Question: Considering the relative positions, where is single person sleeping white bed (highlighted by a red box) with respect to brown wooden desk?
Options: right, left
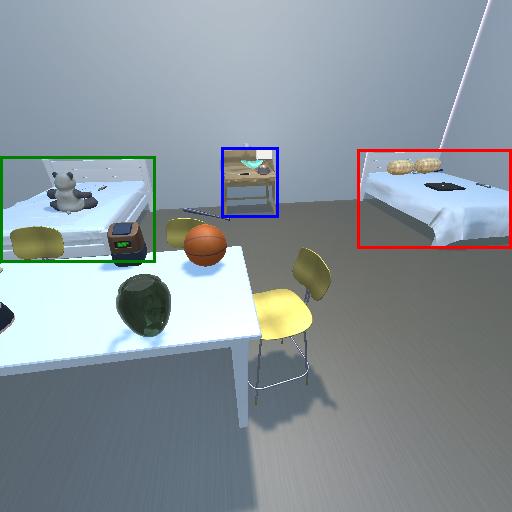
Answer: right